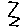
Label: zigzag